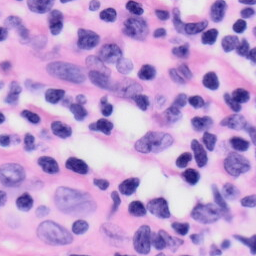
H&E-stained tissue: Skin